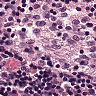
Metastatic tissue present: no